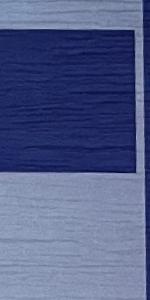
Label: Empty